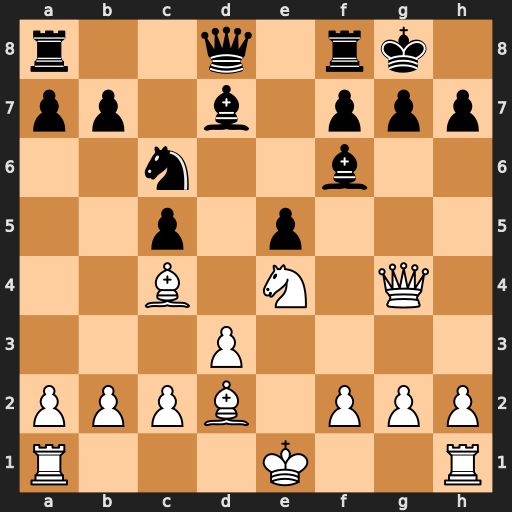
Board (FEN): r2q1rk1/pp1b1ppp/2n2b2/2p1p3/2B1N1Q1/3P4/PPPB1PPP/R3K2R
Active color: w
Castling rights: KQ
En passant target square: -
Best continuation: Nxf6+ Qxf6 Qxd7